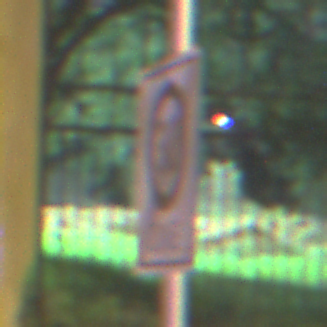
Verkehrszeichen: EndeZone30
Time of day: Night
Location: Outdoor (Suburban)
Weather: PartlyCloudy
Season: NotSpecified
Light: Artificial